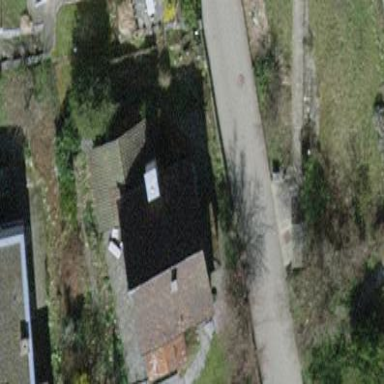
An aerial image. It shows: Detached building with gabled tile roof.